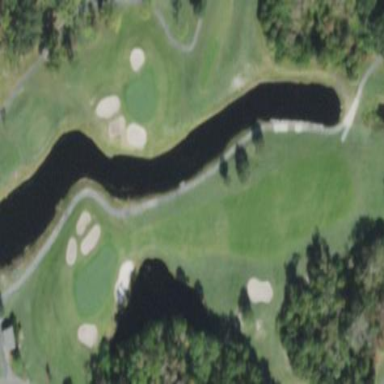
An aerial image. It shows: Golf fairway surrounded by grass.